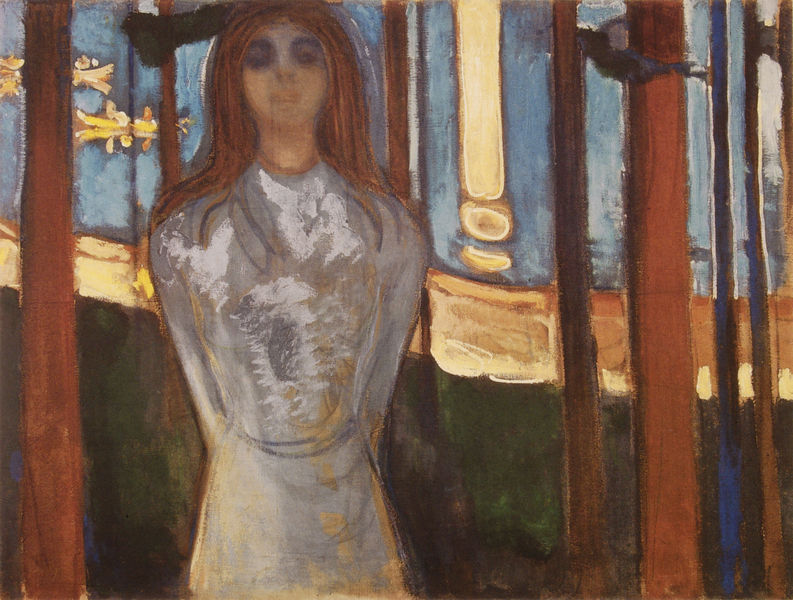
Titel: Die Stimme
Künstler: Edvard Munch
Standort: Oslo
Institution: Munch-Museet
Schlagwörter: baum, blau, dunkel, gemälde, himmel, laub, vogel, wasser, weiß, bäume, gelb, grün, landschaft, mädchen, braun, brust, frau, grau, haar, hell, hintergrund, kleid, licht, orange, schwarz, säule, säulen, vordergrund, blick, dame, haus, rot, weg, beige, expressionismus, rock, symbolismus, jung, augen, bluse, gesicht, stehen, hals, hände, vorhang, horizont, natur, sonne, wege, land, figur, haare, stehend, frontal, schultern, wald, boot, boote, rund, taille, flächen, modern, violett, oliv, stämme, dunkelblau, jugendstil, weiblich, gerade, rüschen, geschlossen, umriss, gestalt, fliessend, versteckt, munch, farbflächen, wälder, traum, augenringe, flecken, edvard munch, stäbe, reflex, träumen, schrei, haarsträhnen, verschränken, fauvismus, hellbalu, edvard, augenpartie